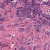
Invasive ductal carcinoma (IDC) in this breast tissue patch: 1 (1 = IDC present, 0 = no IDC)